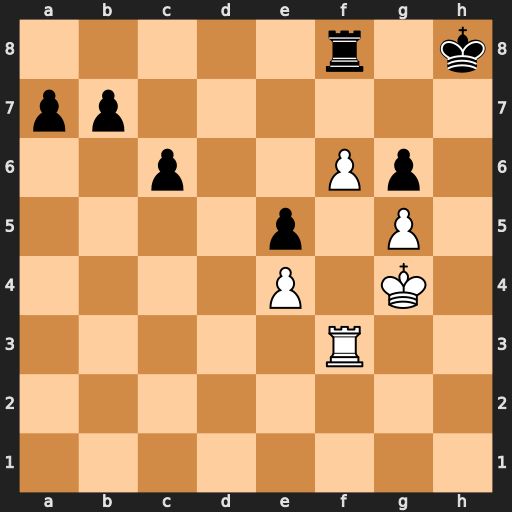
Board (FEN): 5r1k/pp6/2p2Pp1/4p1P1/4P1K1/5R2/8/8
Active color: w
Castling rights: -
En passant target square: -
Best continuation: Rh3+ Kg8 Rh6 Kf7 Rh7+ Ke6 Re7+